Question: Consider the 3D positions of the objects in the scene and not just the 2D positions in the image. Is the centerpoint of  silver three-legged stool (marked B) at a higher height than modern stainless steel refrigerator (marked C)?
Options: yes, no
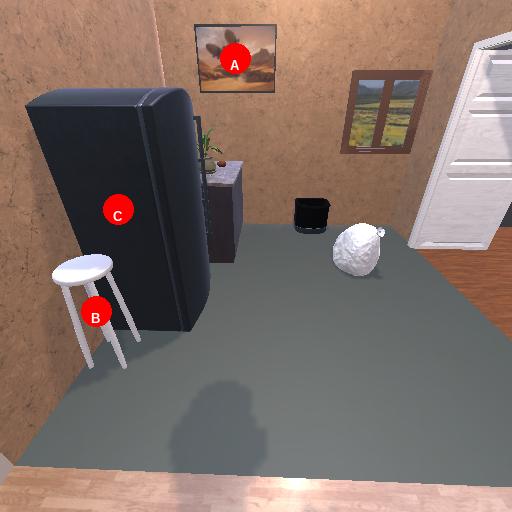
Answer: yes